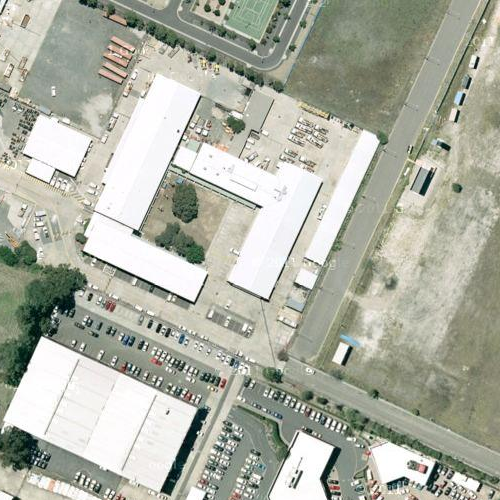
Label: sydney